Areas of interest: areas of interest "Linyi Grand Theatre"
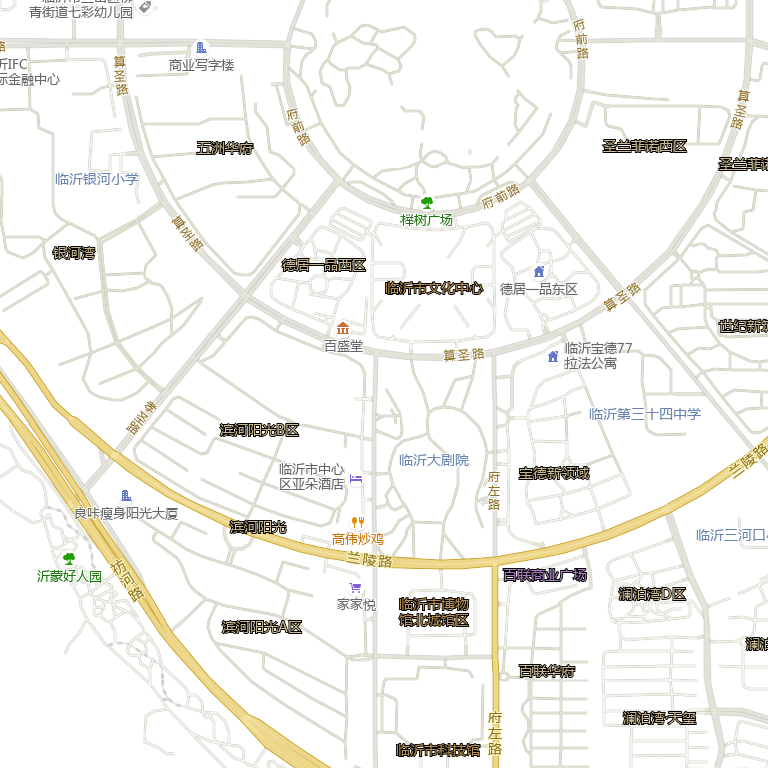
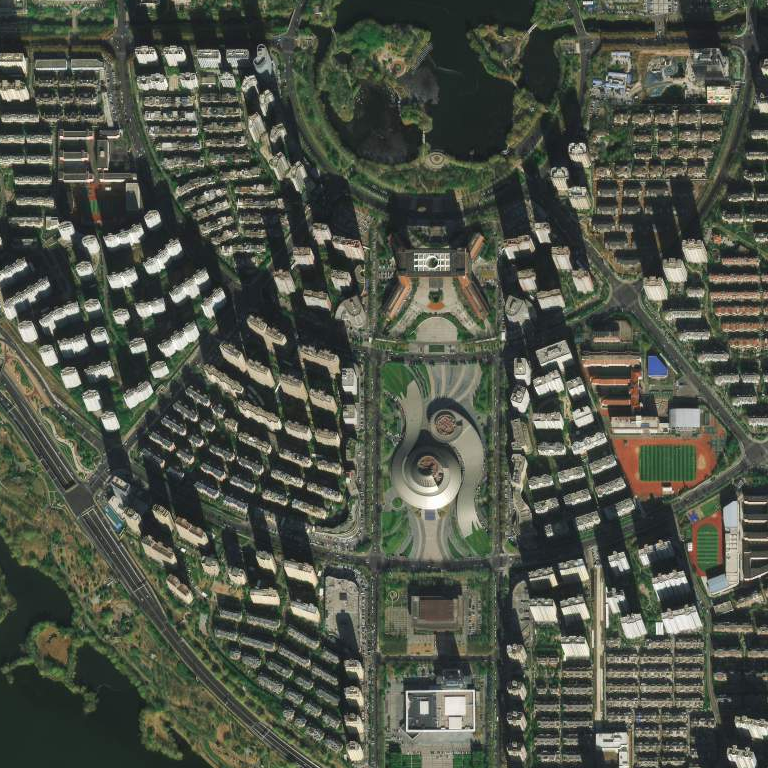